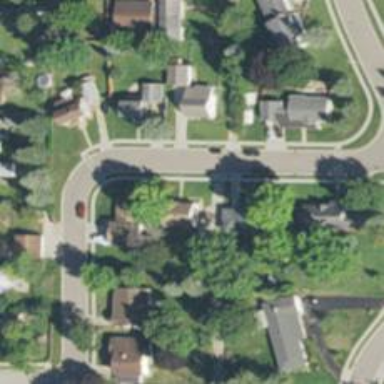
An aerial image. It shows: Residential road with separate sidewalk.